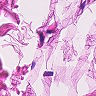
Metastatic tissue present: no